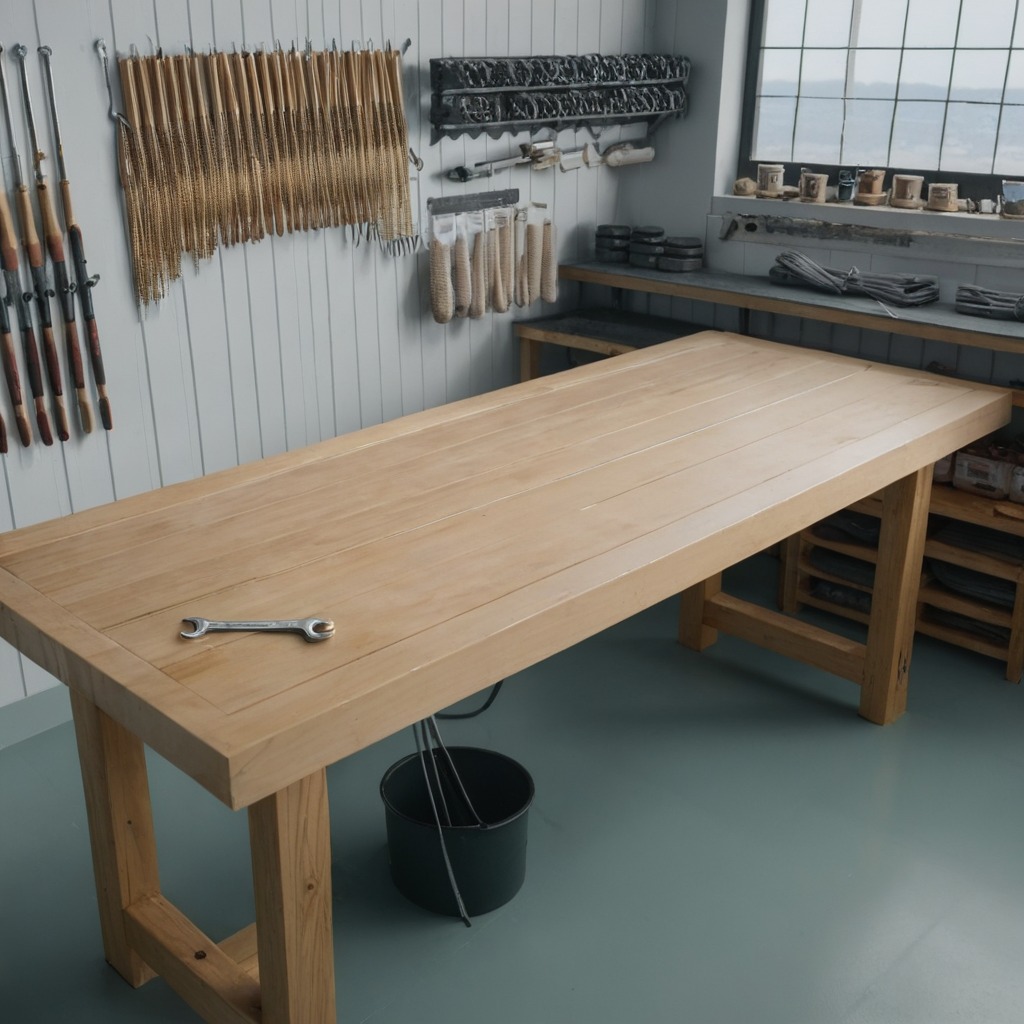
A wrench is lying on the workbench inside a coastal fishing gear workshop.